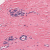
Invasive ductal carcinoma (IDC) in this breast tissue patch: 0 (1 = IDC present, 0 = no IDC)